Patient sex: F
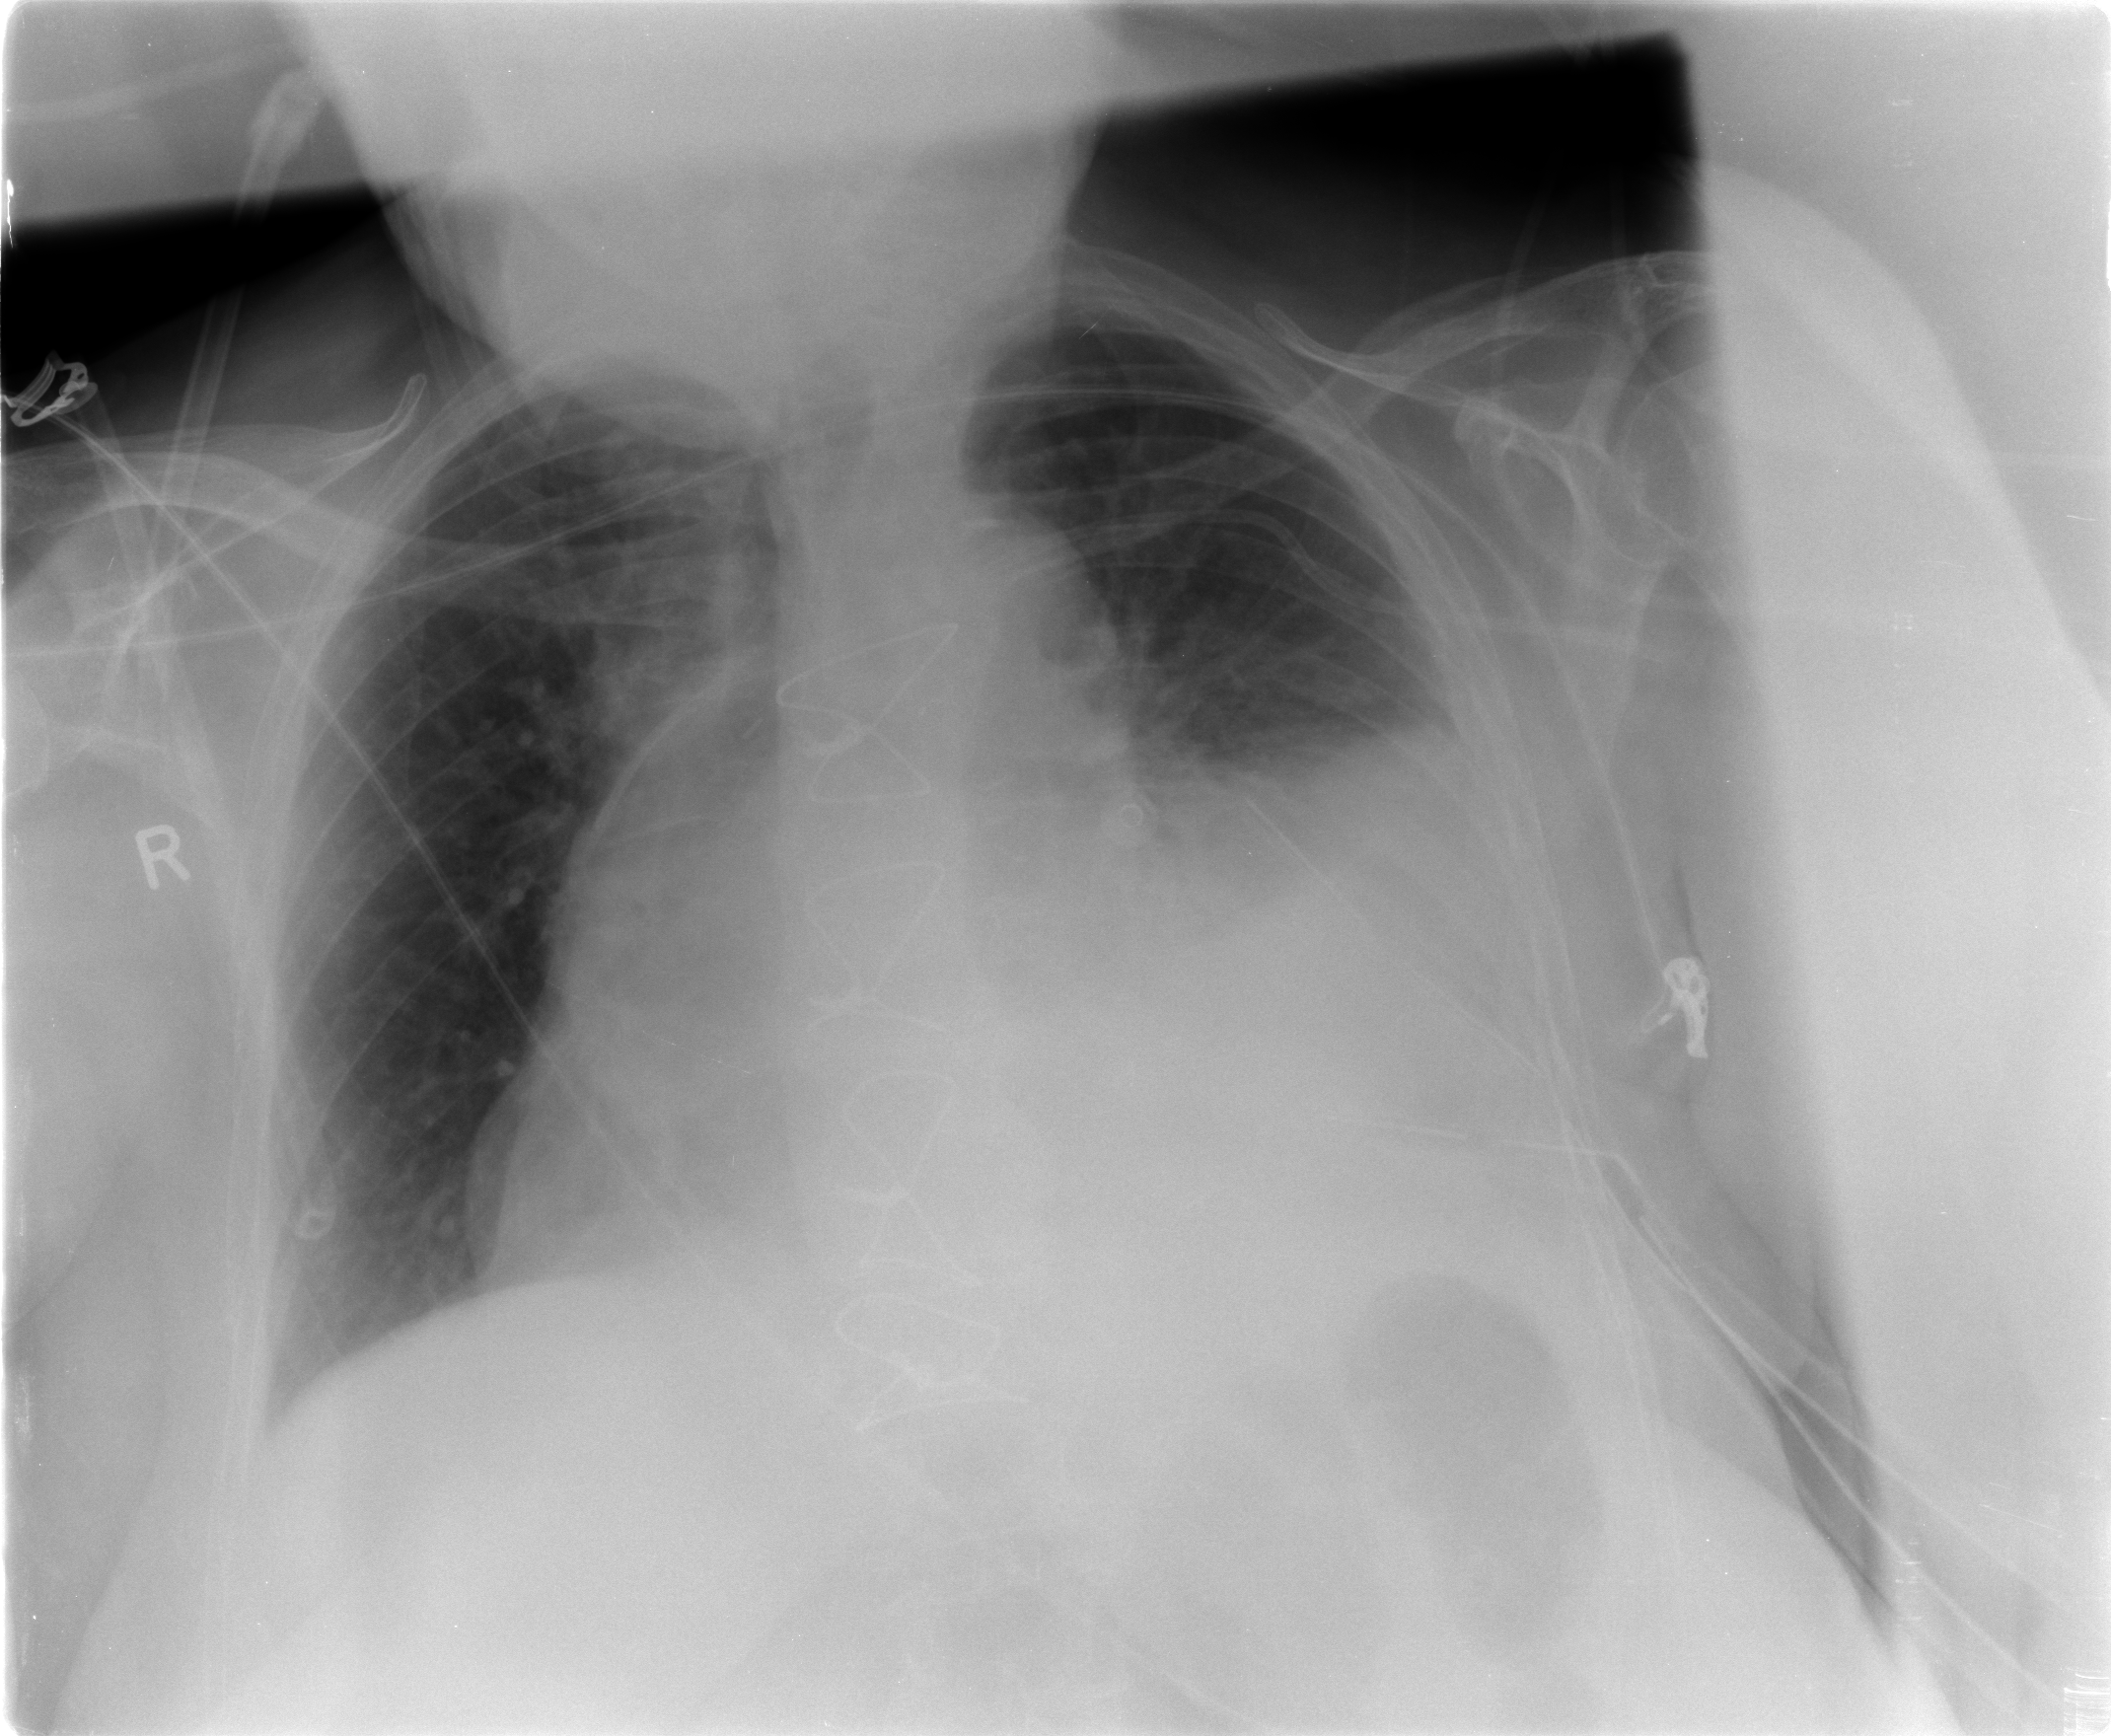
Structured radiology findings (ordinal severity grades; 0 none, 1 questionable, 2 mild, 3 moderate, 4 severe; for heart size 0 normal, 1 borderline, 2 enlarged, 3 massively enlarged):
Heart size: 3
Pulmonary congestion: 0
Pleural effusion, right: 0
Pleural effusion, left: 3
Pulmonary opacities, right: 0
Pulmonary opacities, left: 0
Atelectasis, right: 0
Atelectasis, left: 3